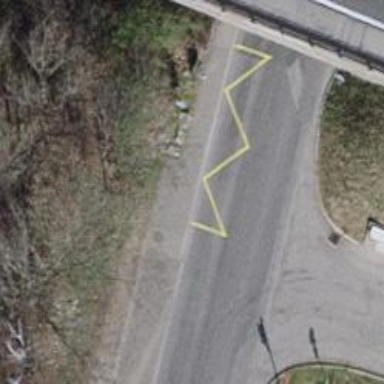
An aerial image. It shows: Bus stop with designated stop position for public transport.